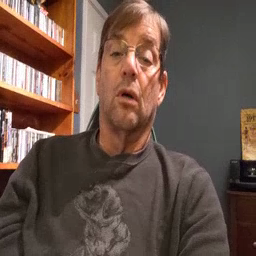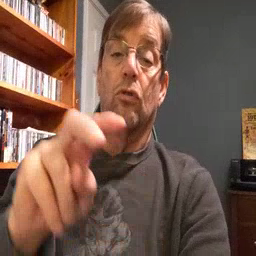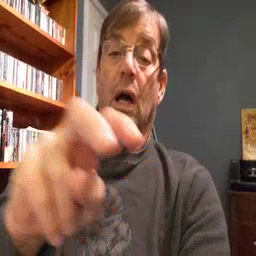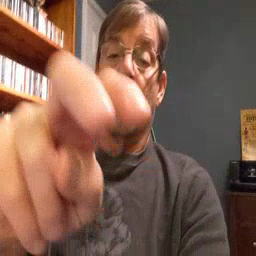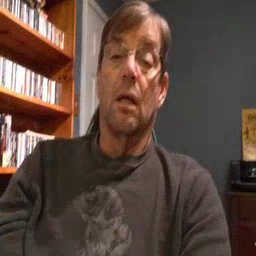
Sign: ride